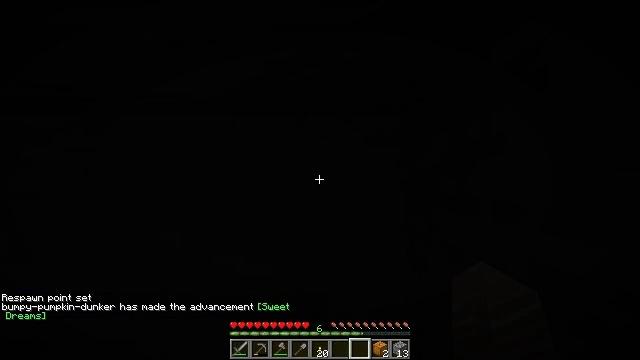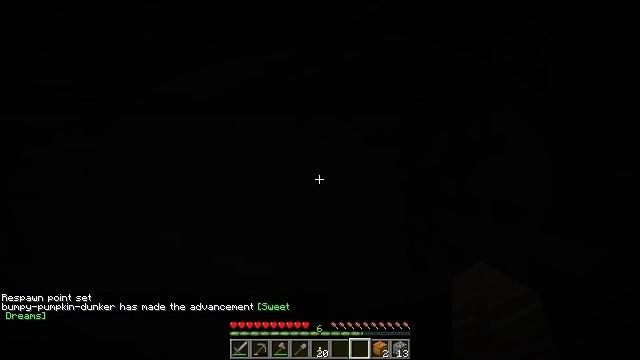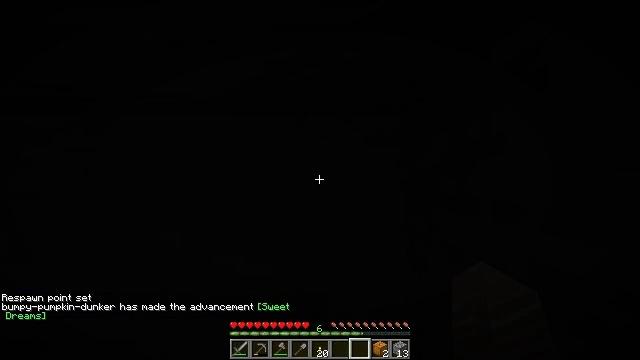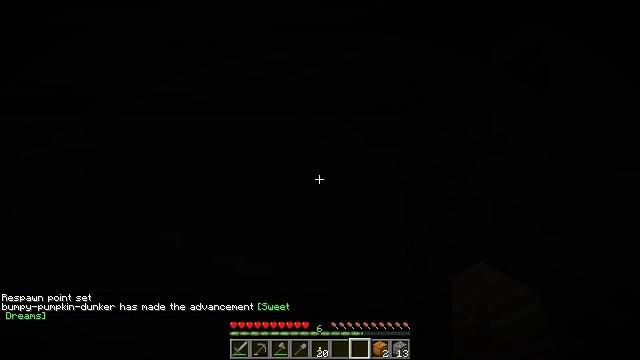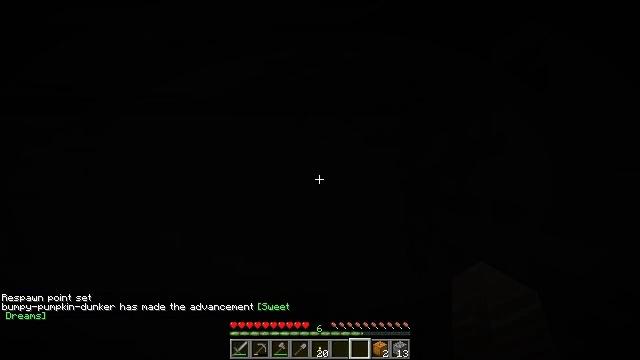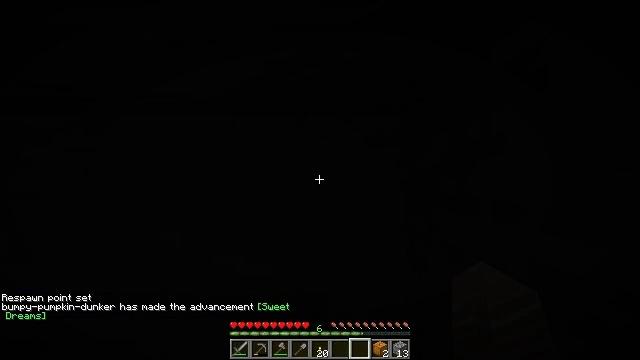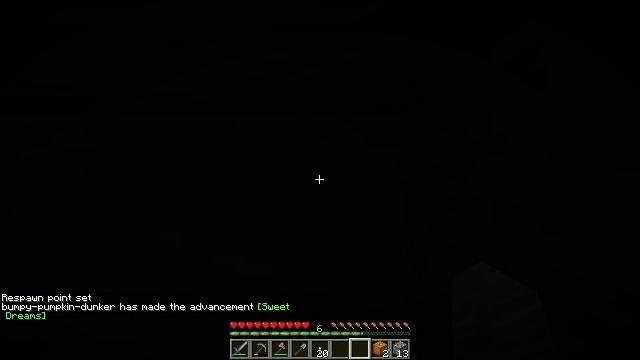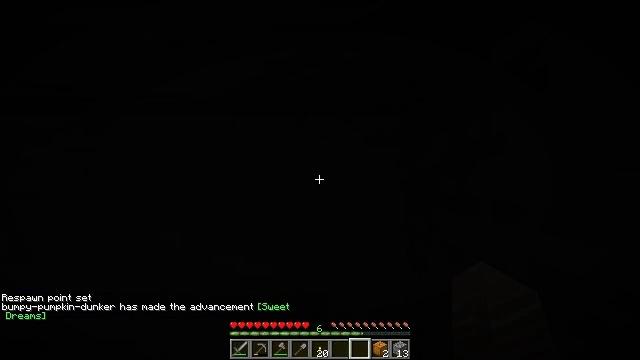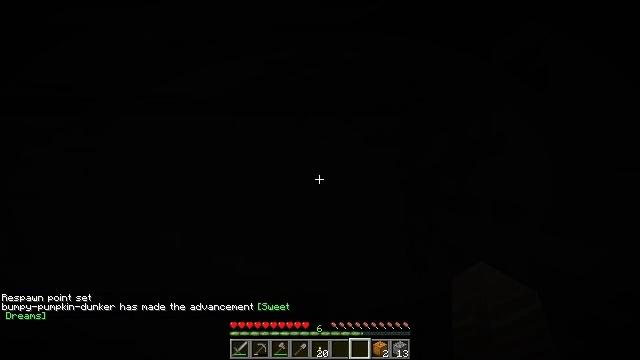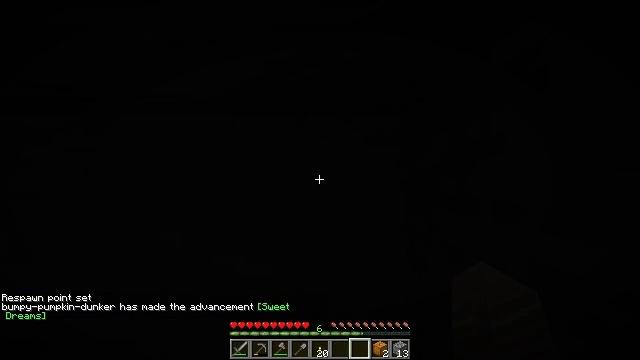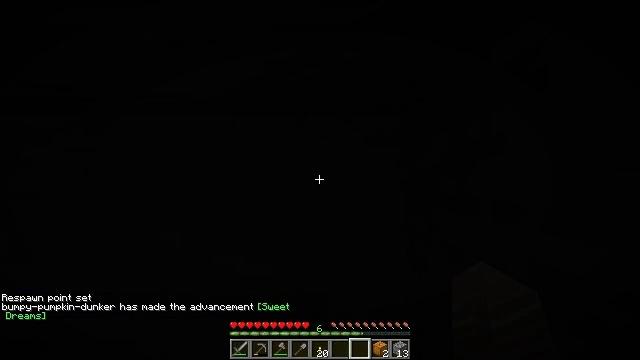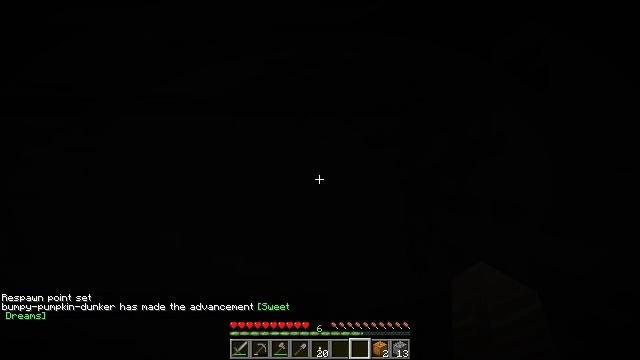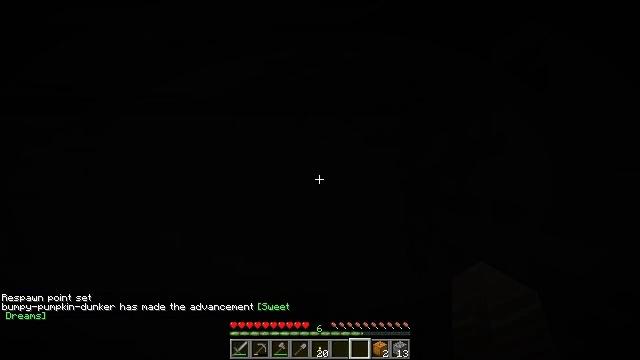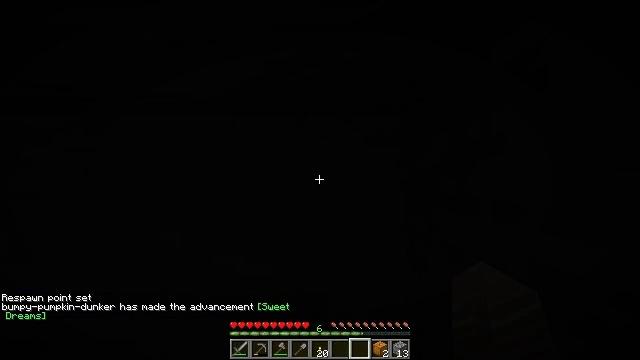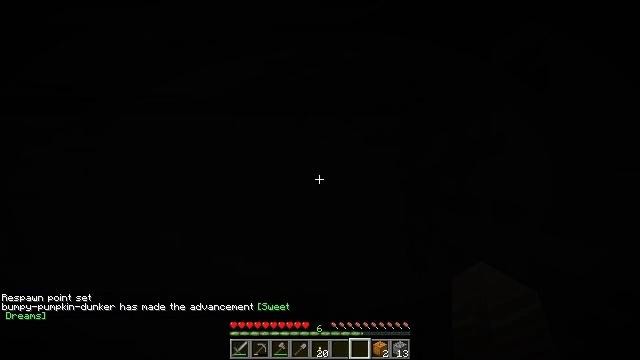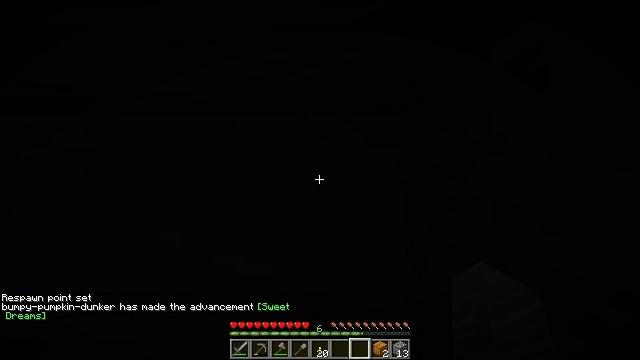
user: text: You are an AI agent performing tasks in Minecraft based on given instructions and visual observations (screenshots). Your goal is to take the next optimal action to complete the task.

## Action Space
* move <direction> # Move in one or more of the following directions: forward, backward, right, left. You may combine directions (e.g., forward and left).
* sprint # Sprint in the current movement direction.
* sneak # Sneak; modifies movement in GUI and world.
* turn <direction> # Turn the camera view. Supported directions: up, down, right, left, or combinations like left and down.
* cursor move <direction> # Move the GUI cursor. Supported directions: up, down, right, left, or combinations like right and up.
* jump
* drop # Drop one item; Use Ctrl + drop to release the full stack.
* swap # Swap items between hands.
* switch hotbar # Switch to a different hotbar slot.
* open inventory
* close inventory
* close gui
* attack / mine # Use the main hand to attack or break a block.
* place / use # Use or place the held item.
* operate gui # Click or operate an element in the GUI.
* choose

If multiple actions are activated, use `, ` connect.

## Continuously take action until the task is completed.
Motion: motion action
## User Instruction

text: Pick up the red bed for relocation.
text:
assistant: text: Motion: no_op
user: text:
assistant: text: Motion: no_op
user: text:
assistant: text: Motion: no_op
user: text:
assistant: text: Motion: no_op
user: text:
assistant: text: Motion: no_op
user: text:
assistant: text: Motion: no_op
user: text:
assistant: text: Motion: no_op
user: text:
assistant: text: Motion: no_op
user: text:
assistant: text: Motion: no_op
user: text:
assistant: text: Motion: no_op
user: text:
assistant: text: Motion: no_op
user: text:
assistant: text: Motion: no_op
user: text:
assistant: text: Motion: no_op
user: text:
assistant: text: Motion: no_op
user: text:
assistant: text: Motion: no_op
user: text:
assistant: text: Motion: no_op
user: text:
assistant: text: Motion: no_op
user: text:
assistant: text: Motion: no_op
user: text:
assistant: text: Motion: no_op
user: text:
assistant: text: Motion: no_op
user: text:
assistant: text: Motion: no_op
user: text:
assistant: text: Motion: no_op
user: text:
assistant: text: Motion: no_op
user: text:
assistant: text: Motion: no_op
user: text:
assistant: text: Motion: no_op
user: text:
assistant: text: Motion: no_op
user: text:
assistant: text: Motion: no_op
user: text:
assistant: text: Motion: no_op
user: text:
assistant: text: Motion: no_op
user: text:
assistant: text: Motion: no_op